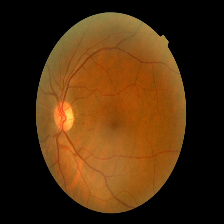
Diabetic retinopathy grade: Mild